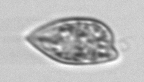
Label: Prorocentrum_dentatum